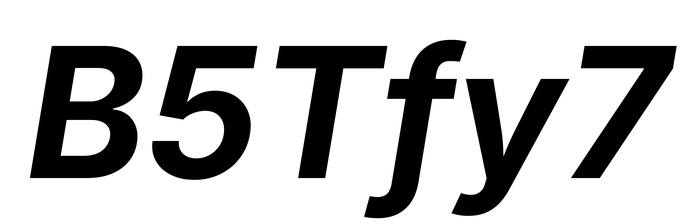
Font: Inter-Italic_Bold_Italic